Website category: movie
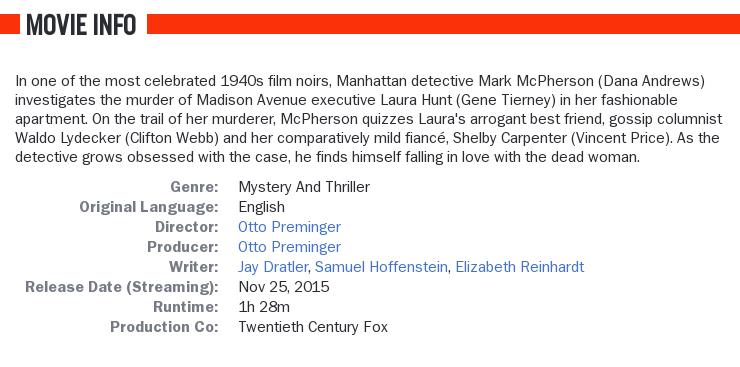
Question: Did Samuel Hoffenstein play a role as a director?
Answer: no

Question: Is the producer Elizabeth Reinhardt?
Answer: no

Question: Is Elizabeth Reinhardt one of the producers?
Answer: no

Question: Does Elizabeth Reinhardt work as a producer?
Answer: no

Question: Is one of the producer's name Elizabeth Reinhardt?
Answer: no

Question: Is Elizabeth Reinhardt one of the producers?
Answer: no

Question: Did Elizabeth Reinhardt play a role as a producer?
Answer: no

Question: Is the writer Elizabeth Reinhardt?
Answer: yes

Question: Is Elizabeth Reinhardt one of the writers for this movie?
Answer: yes

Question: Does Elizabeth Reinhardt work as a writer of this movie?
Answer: yes

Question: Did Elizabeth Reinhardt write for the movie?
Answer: yes

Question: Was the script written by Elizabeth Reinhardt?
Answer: yes

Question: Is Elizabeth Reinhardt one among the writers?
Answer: yes

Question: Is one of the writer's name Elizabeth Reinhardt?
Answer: yes

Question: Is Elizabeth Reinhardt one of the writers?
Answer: yes

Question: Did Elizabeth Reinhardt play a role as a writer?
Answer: yes

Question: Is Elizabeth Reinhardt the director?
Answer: no

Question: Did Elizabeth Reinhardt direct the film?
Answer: no

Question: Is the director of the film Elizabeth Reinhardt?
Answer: no

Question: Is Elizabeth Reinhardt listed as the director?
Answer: no

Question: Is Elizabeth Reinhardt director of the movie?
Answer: no

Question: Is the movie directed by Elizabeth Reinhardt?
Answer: no

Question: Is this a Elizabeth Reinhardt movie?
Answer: no

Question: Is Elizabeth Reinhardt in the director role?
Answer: no

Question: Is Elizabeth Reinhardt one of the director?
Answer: no

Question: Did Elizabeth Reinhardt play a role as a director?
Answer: no